Interaction volume radius: 10 \u00c5
Interaction volume height: 10 \u00c5
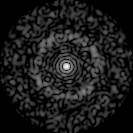
Disorder parameter: 0.8499